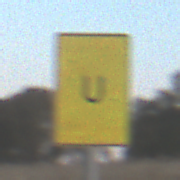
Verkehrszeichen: AnkuendigungOderFortsetzungUmleitungOhnePfeilsymbol
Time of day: SunriseSunset
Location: Outdoor (Nature)
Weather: Clear
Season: Winter
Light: Natural